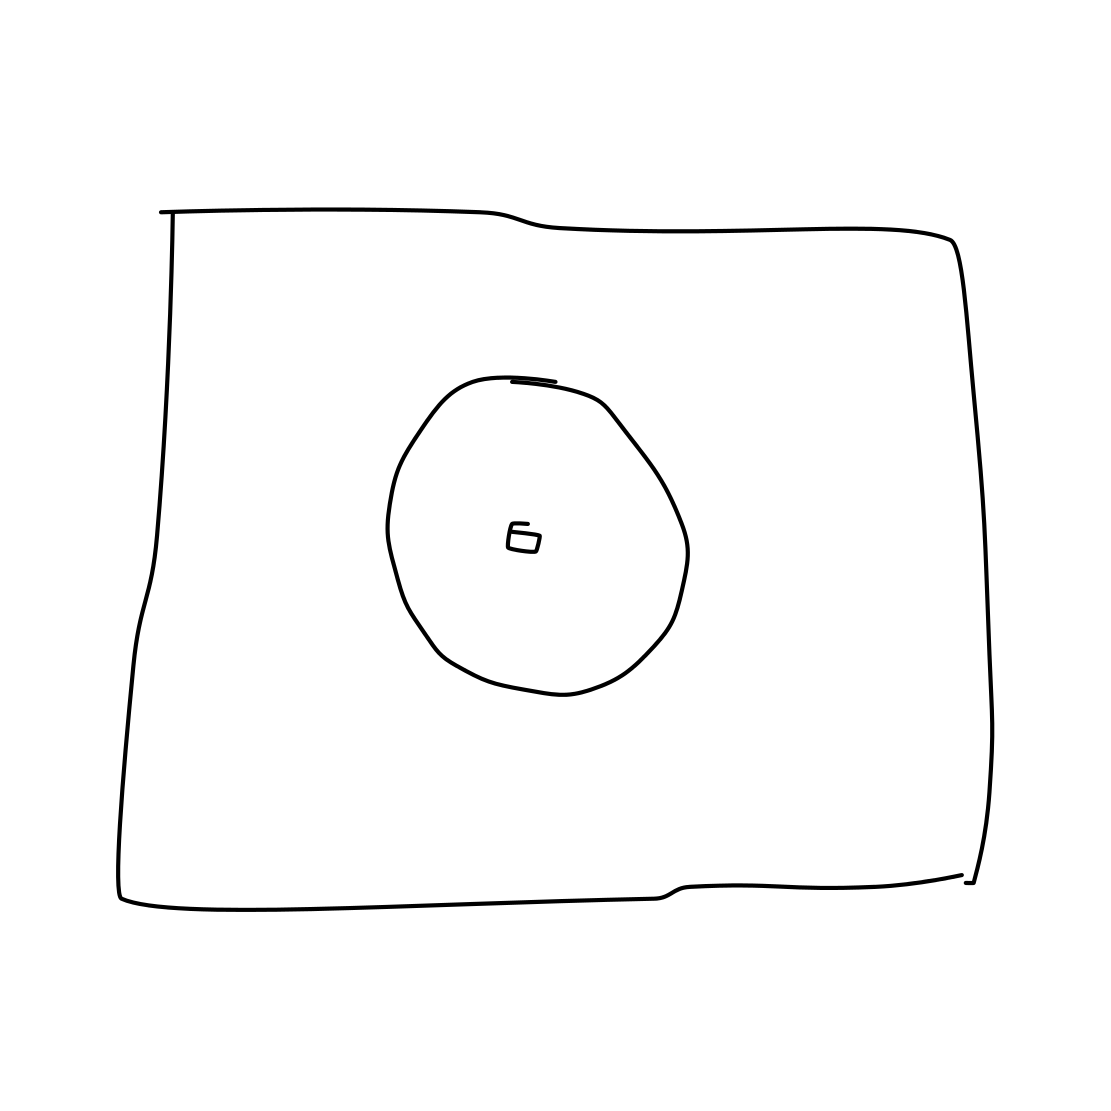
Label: loudspeaker